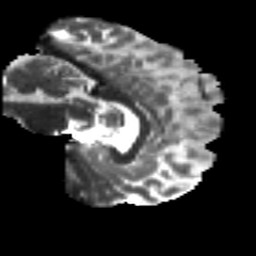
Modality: T2w
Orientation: sagittal
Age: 29
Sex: male
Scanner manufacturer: siemens
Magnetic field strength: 3 T
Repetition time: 8.8 s
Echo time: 0.085 s